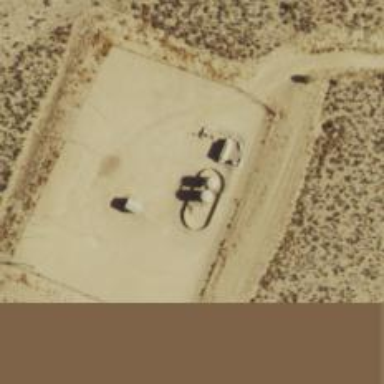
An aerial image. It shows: Storage tank that is man-made.